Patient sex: F
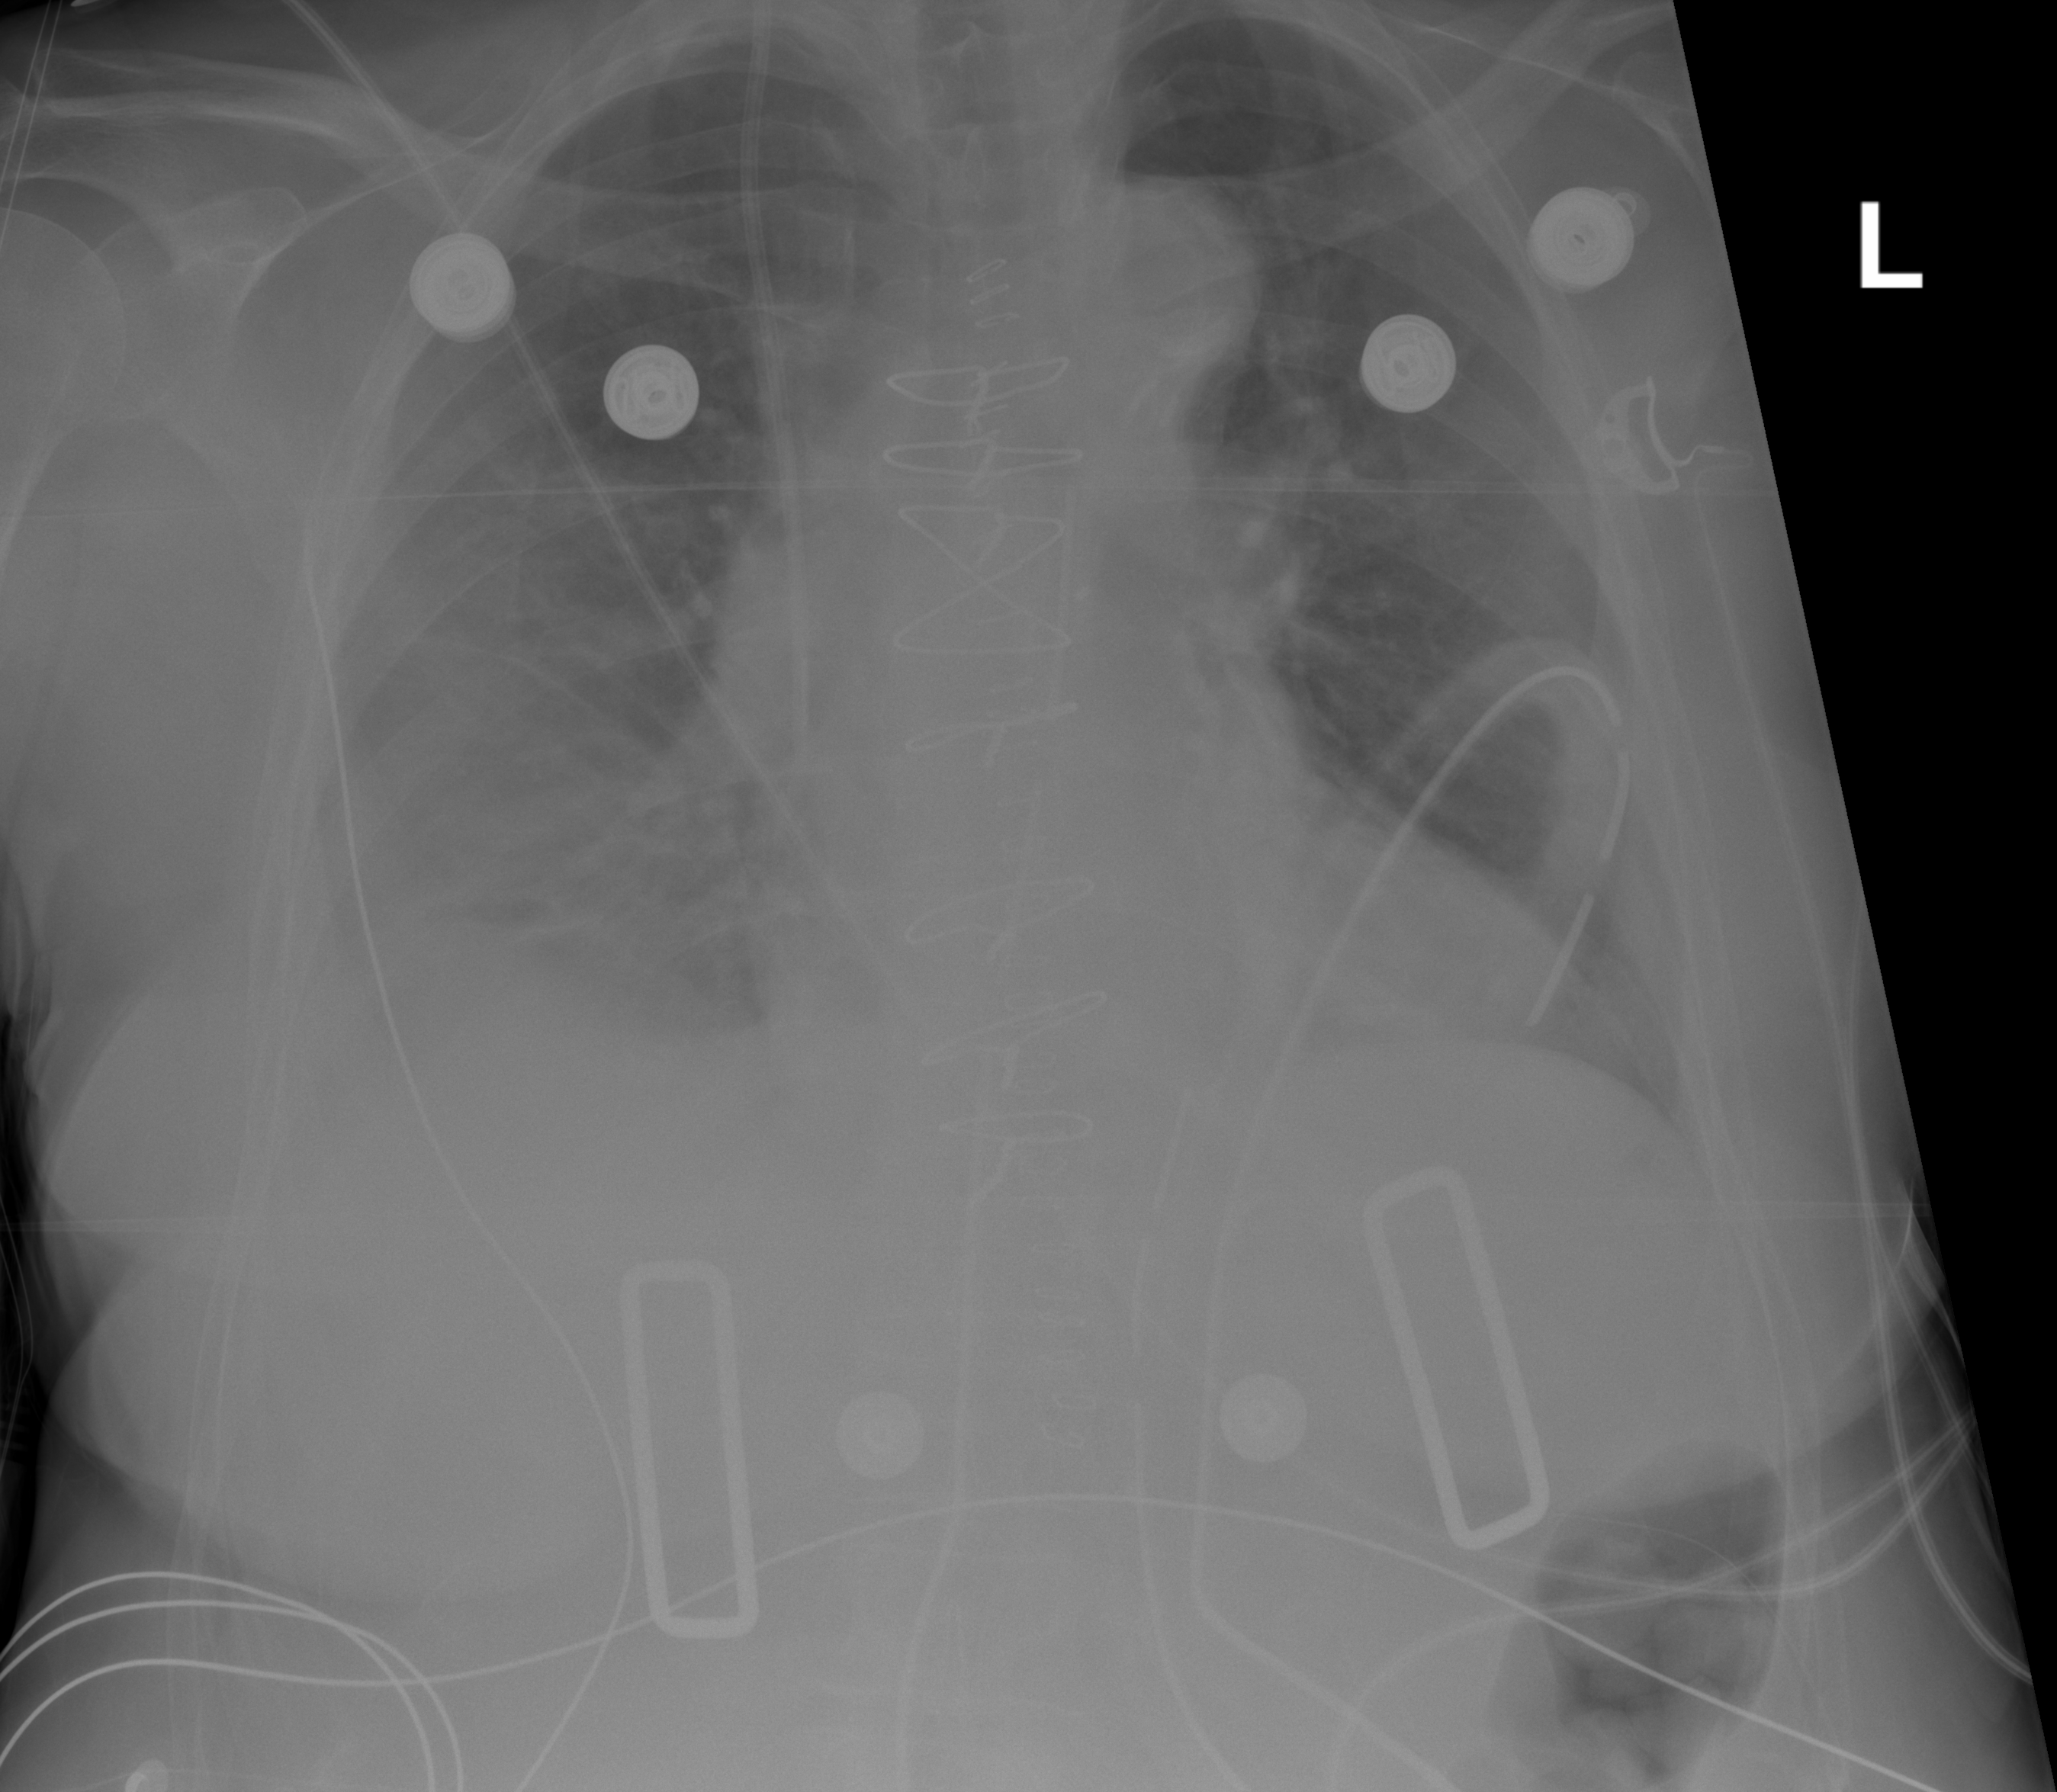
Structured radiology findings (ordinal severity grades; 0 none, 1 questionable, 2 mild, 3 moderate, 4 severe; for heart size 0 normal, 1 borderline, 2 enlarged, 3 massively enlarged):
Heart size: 1
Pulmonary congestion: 0
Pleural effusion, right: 2
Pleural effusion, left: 0
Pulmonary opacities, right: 2
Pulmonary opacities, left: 0
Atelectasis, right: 2
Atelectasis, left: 2